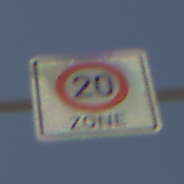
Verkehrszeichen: BeginnZone20
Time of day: MorningAfternoon
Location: Outdoor (Suburban)
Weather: Clear
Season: NotSpecified
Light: Natural